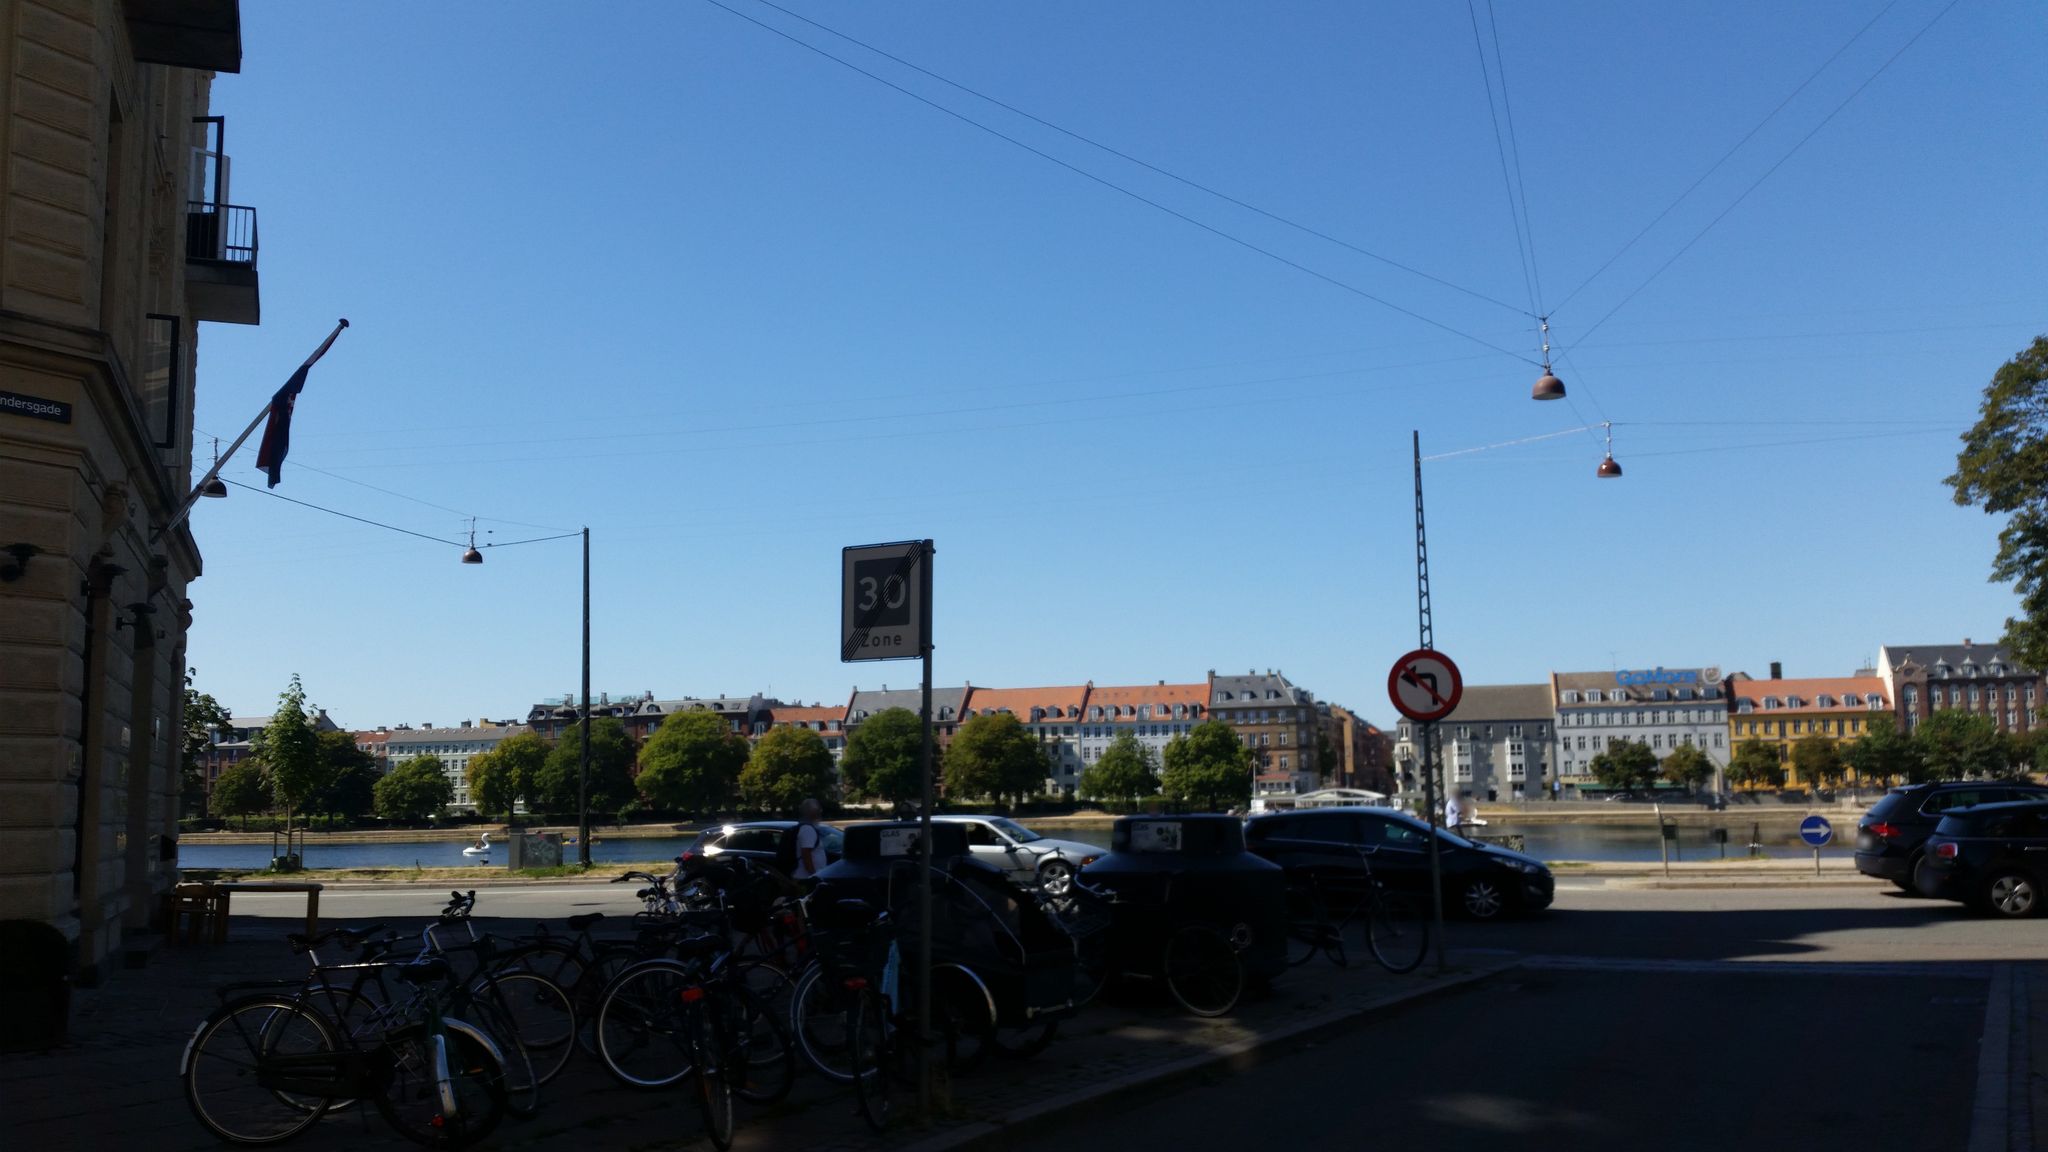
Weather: clear
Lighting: day
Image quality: good
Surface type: driving surface
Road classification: path, steps, footway
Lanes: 2
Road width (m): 5.5
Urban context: urban centre
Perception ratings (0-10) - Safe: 0.97, Lively: 7.14, Beautiful: 4.48, Boring: 8.11, Depressing: 4.23, Wealthy: 8.1